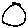
Label: circle